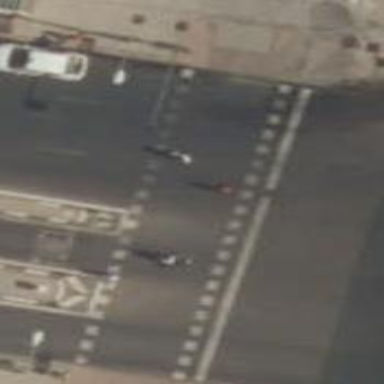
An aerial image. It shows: Road crossing with traffic signals.